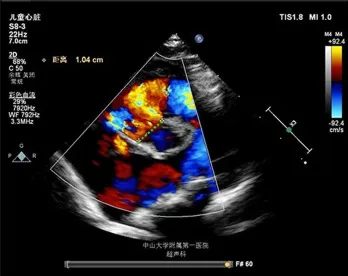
Echocardiogram examinations of the proband at different time points. Representative image of the echocardiogram (B) shows a more severe VSD, which is enlarged to 1.04 cm, in the proband's heart at 5 months of age. The largest distances of VSD are marked by green dash lines and measured.
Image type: radiology (ultrasound)